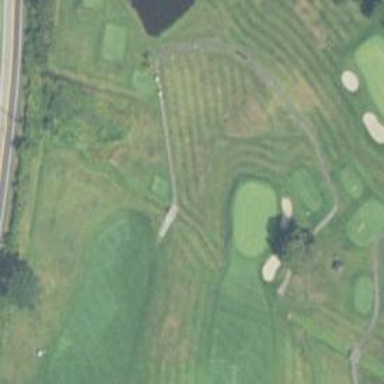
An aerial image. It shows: Golf hole.